Interaction volume radius: 5 \u00c5
Interaction volume height: 25 \u00c5
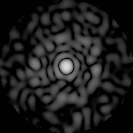
Disorder parameter: 0.8442